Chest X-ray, PA view. Patient: 37 years old, sex M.
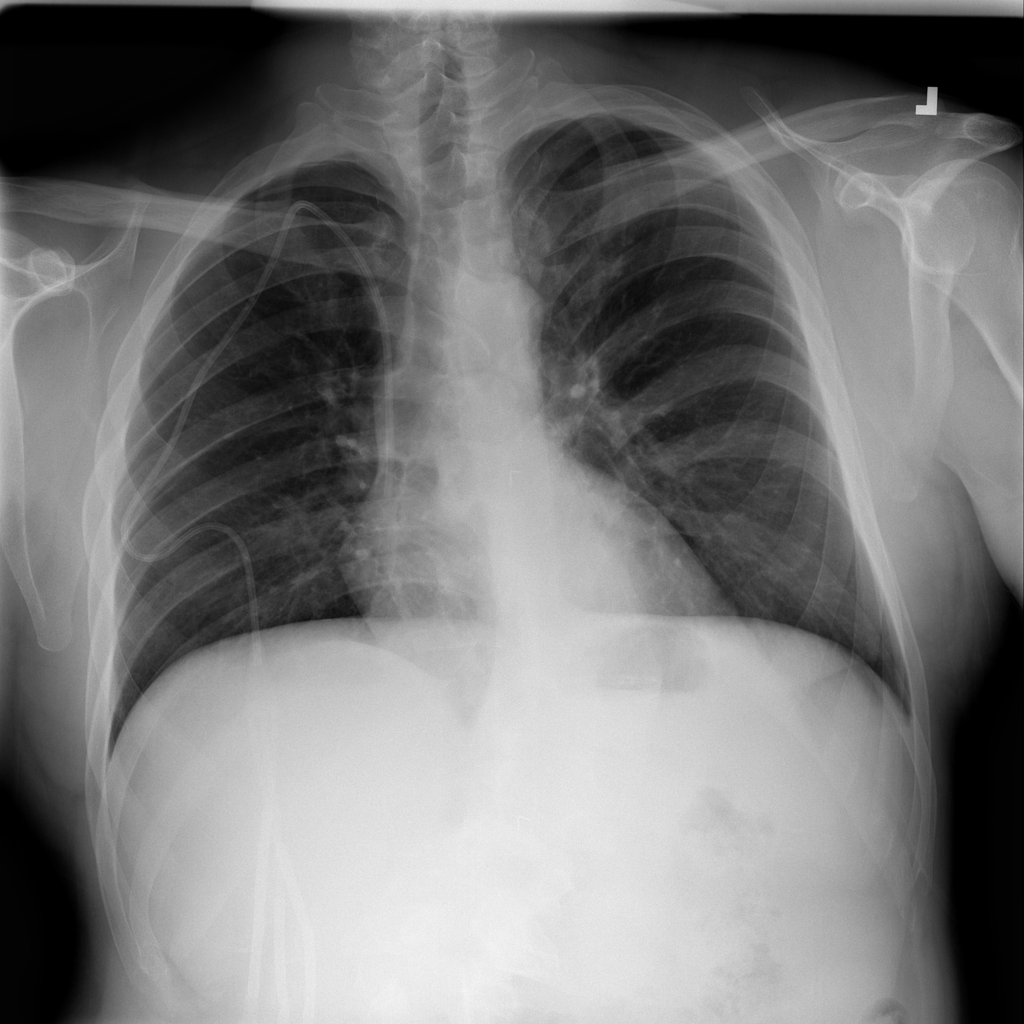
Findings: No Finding